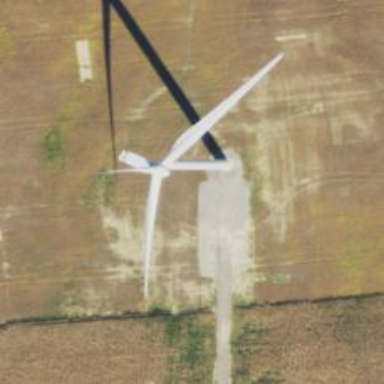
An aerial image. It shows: Wind generator in the form of horizontal axis wind turbine.